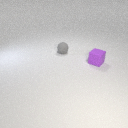
small purple rubber cube to the right of small gray rubber sphere